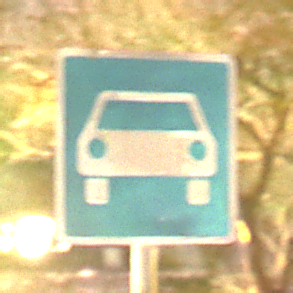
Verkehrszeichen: Kraftfahrstrasse
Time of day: Night
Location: Outdoor (Suburban)
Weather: Clear
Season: NotSpecified
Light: Artificial